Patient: sex M, age 42
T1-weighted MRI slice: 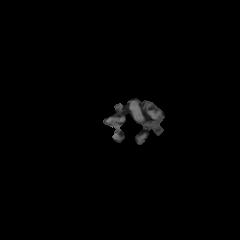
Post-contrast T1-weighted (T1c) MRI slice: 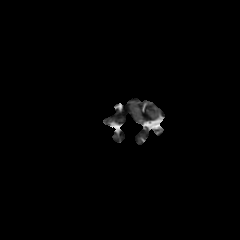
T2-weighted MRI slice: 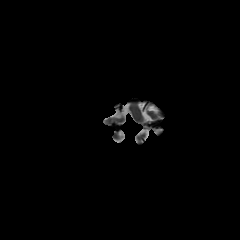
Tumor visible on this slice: no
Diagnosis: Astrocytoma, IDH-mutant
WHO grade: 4